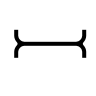
Cursor type: text_vertical
OS/theme: linux-notwaita
Variant: black